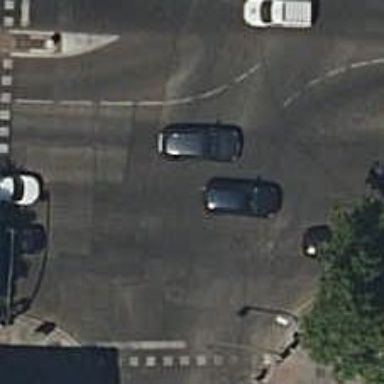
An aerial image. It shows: Road with traffic signals for signaling.